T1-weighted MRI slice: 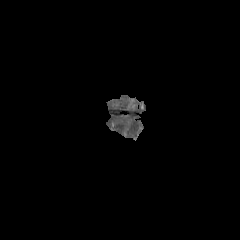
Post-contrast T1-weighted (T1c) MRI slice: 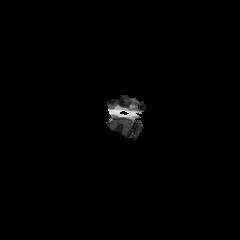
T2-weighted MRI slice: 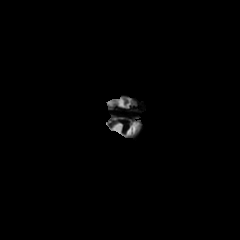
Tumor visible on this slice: no